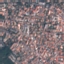
Label: Residential